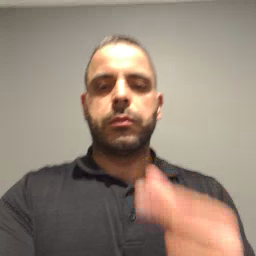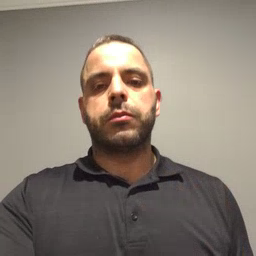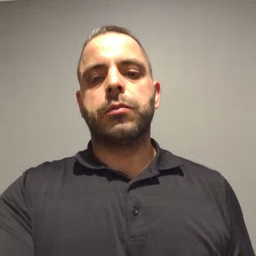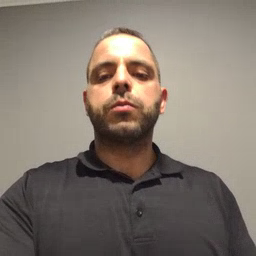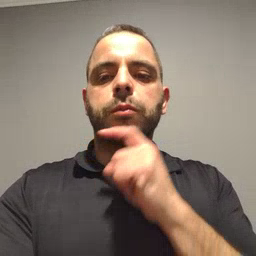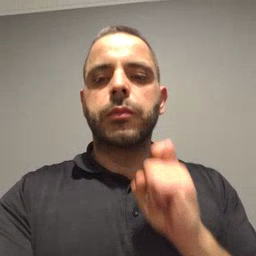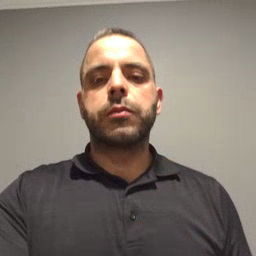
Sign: dry